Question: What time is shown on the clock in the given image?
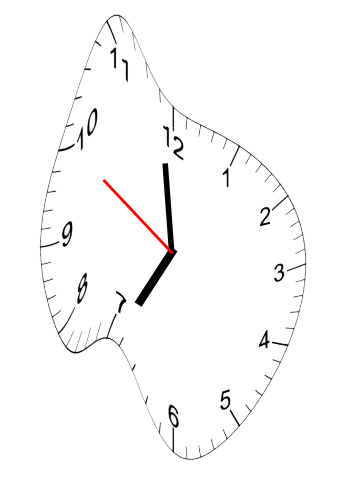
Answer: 06:58:50